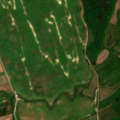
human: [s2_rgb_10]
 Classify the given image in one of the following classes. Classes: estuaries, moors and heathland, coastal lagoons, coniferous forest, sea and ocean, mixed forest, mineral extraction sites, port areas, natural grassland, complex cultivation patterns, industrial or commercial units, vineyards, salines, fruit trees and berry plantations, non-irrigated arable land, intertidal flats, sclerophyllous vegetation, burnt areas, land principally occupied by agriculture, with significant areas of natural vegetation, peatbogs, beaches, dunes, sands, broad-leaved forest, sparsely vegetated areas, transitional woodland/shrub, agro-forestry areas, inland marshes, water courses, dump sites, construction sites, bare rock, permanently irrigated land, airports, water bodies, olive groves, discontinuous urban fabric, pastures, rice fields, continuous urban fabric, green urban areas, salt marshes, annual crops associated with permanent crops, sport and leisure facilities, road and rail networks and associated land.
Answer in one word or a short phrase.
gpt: non-irrigated arable land, land principally occupied by agriculture, with significant areas of natural vegetation, inland marshes